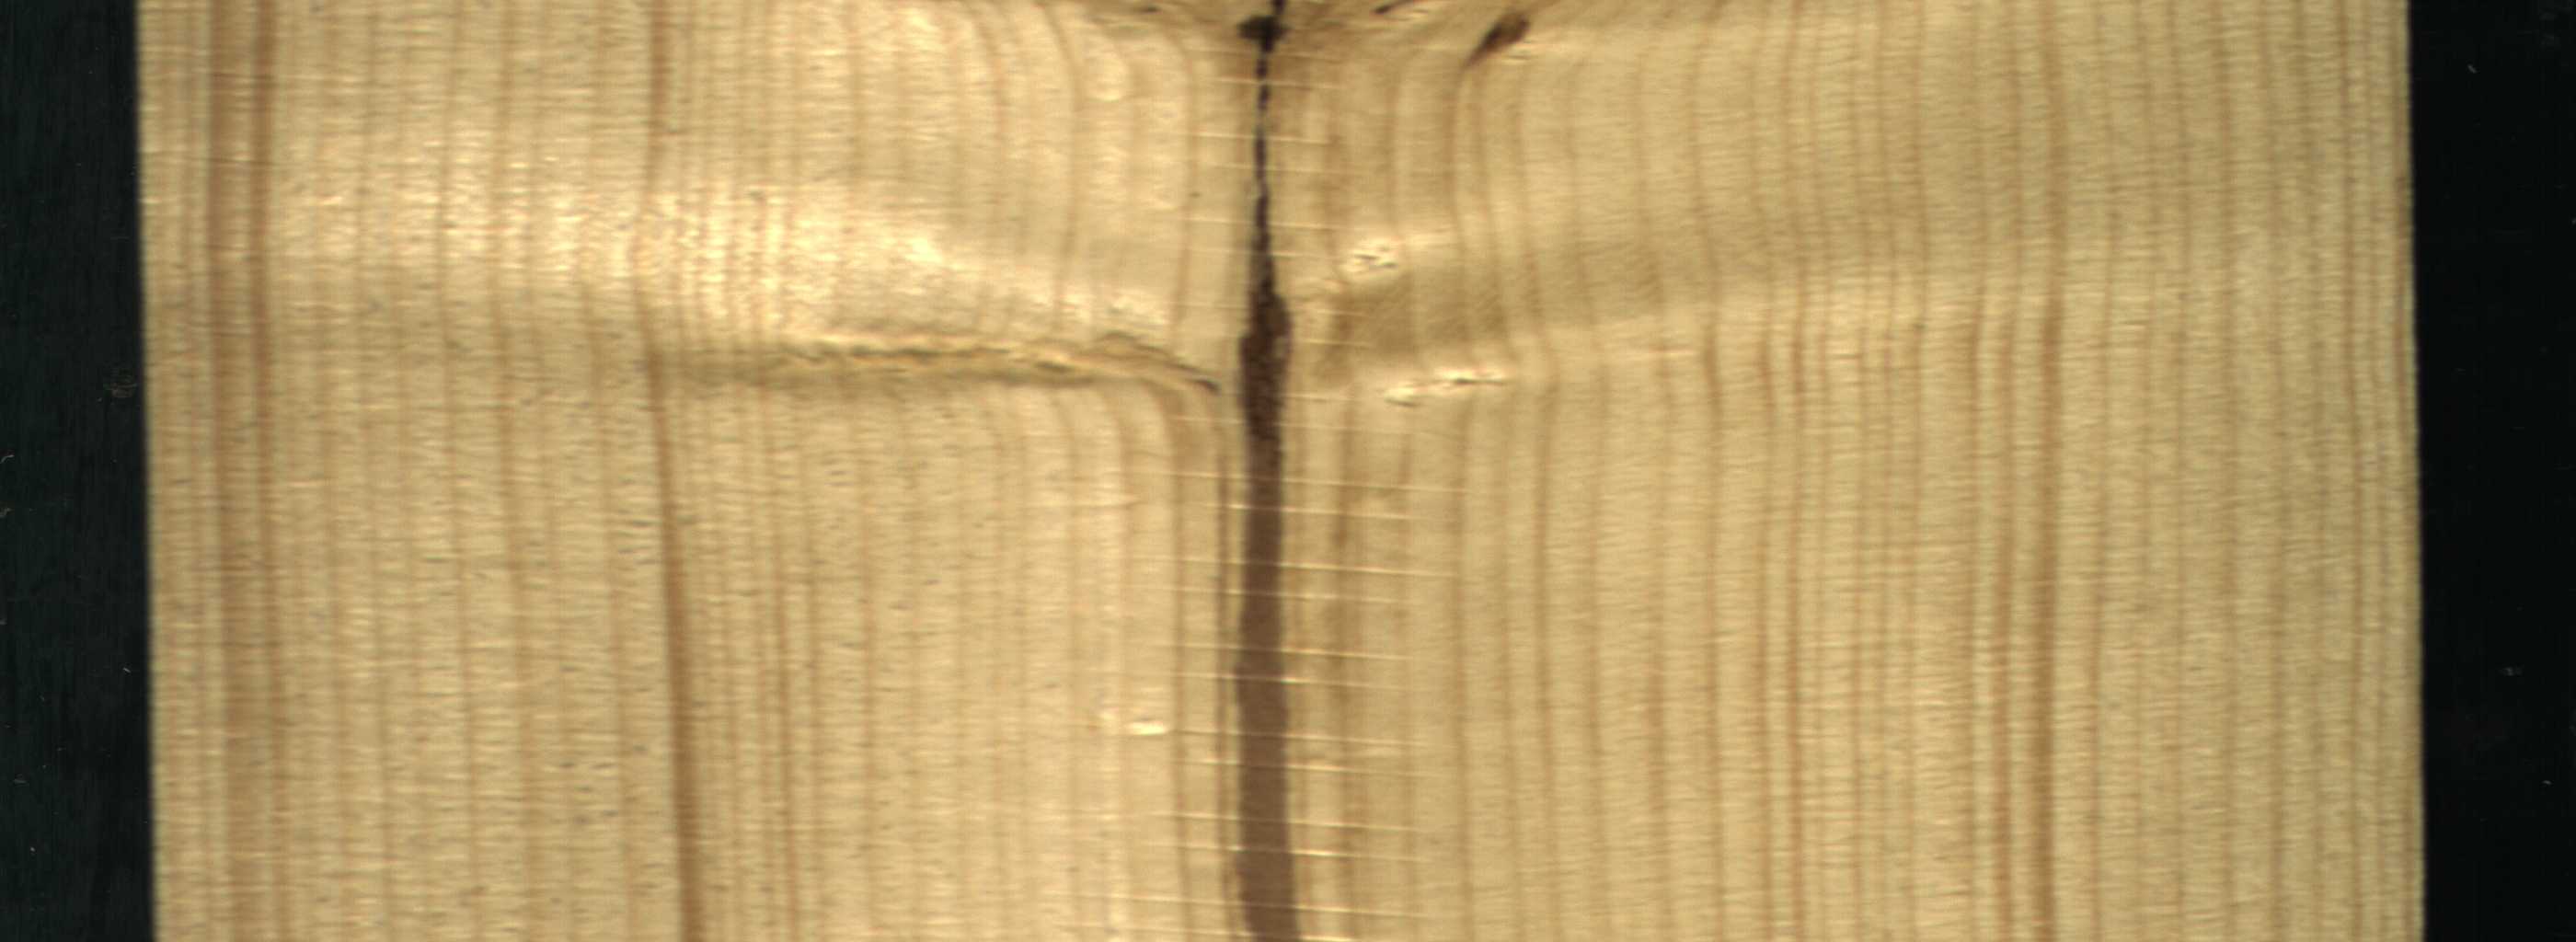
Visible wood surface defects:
Marrow
Crack
Dead_Knot
Live_Knot
Live_Knot